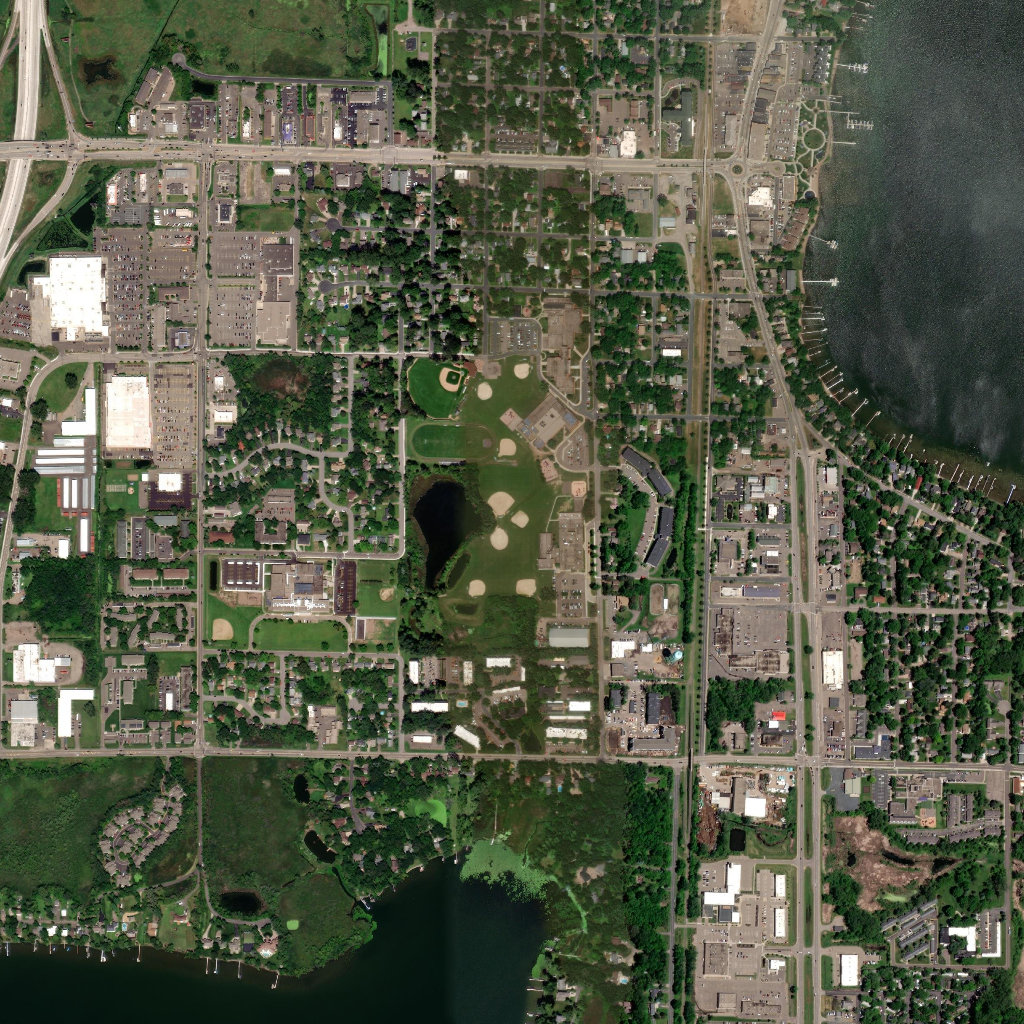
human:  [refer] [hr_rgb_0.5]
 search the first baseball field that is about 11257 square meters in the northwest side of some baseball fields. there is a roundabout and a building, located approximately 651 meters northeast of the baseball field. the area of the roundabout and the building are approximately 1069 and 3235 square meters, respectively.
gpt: <box>[[38, 34, 45, 41, 0]]</box>